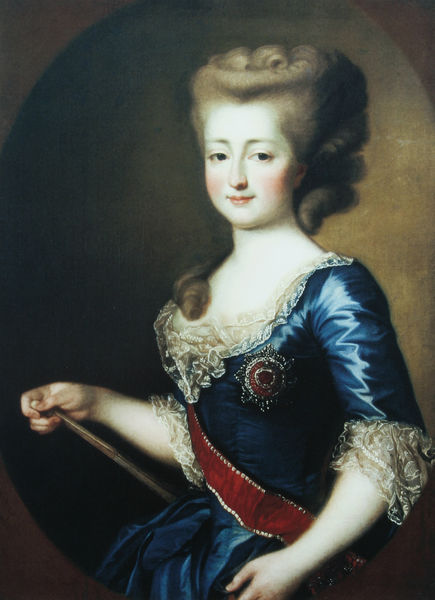
Titel: Großfürstin Maria Fjodorowna
Künstler: Gawril Iwanowitsch Skorodumow
Standort: St. Petersburg
Institution: Schloss Pawlowsk
Schlagwörter: blau, dunkel, gemälde, hand, haut, schatten, weiß, mädchen, ausschnitt, braun, brust, finger, frankreich, frau, frisur, grau, haar, hell, hintergrund, holz, kleid, licht, mund, nase, ohr, schmuck, schwarz, stirn, blick, dame, rot, fächer, malerei, rock, alt, blond, jung, arm, arme, augen, barock, blass, falten, halten, kleidung, mensch, spitze, stehen, ärmel, bildnis, hals, hände, portrait, porträt, öl, auge, figur, gewand, gold, haare, stehend, stoff, adel, klassizismus, rokkoko, spitzen, augenbrauen, blässe, brosche, brünett, dekoltee, haarpracht, locke, locken, prinzessin, puder, rokoko, rosa, seide, oval, rund, stock, tondo, perücke, schärpe, lächeln, seitlich, wangen, wellen, stab, backen, wangenrot, rand, ölgemälde, zopf, glanz, verzierung, robe, edel, rüsche, rüschen, stofflichkeit, wange, stehende, make up, unscharf, griff, lachen, nische, greifen, napoleon, orden, scherpe, halbprofil, portät, manierismus, bleich, korsett, absolutismus, adelig, adlige, herrscherin, königin, weich, reifrock, nattier, zepter, szepter, gaze, protrait, püppchen, rüschchen, rote wangen, lieblich, gemäde, marie antoinette, gewänd, helle haut, lächelt, hinterg, makellos, odern, passportout, stlc, bakcen, 18. jahrhundert, rote wange